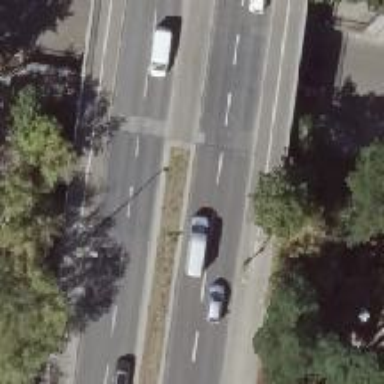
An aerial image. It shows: Embankment with asphalt surface along primary highway.